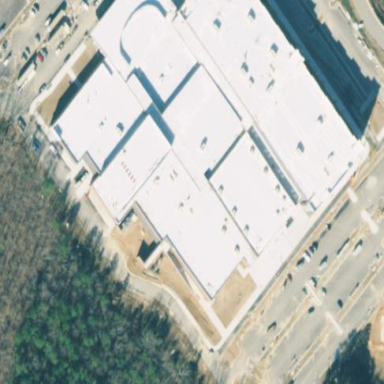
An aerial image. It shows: School building.